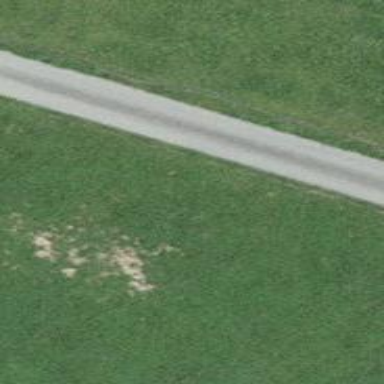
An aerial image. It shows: Service road with paved surface.